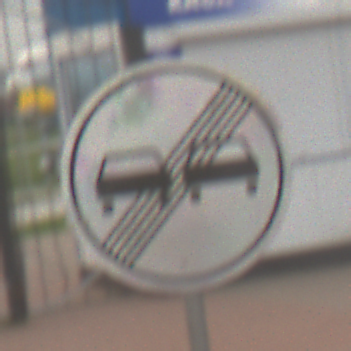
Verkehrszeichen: EndeUeberholverbot
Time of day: MorningAfternoon
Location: Outdoor (Suburban)
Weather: Overcast
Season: NotSpecified
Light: Natural